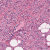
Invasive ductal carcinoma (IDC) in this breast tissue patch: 1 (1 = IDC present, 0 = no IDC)